Question: I know how to add or create Item programmatically. My doubt is how to assign the template as below programmatically?

'''
Sitecore.Data.Database masterDatabase = Sitecore.Configuration.Factory.GetDatabase("master");
//This is master item.I want to add some items in this template.like below programatically
Item MasterItem = masterDatabase.GetItem("/sitecore/templates/DynamicTemplates/Employees");
//This is folder which has two templates[Developers,Tester].I want to assign these two as in image programatically.
Item GetAllTemplates = masterDatabase.GetItem("/sitecore/templates/DynamicTemplates/Team");
'''
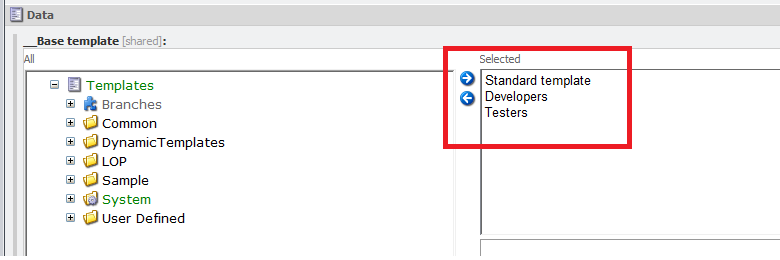
Answer: This seems like quite a strange request and I would suggest that you reconsider because taking approach will cause you problems eventually.
Having said that, Templates are items like everything else in Sitecore so it should be possible. Once you have the 'MasterItem' instantiated you should be able to add things to its '__Base template' field.
'__Base template' is a Multlist field, so the value is stored as a string of pipe separated GUIDs.
Using your variables:
'''
var baseTemplates = GetAllTemplates.Children;
var baseTemplateIds = baseTemplates.Select(item => item.ID.ToString());
var fieldValue = String.Join("|",baseTemplateIds);
using (new Sitecore.SecurityModel.SecurityDisabler())
{
try
{
MasterItem.Editing.BeginEdit();
MasterItem["__Base template"] = fieldValue;
}
finally
{
MasterItem.Editing.EndEdit();
}
}
'''
if you're new to editing items programatically, take a look here:
<URL>